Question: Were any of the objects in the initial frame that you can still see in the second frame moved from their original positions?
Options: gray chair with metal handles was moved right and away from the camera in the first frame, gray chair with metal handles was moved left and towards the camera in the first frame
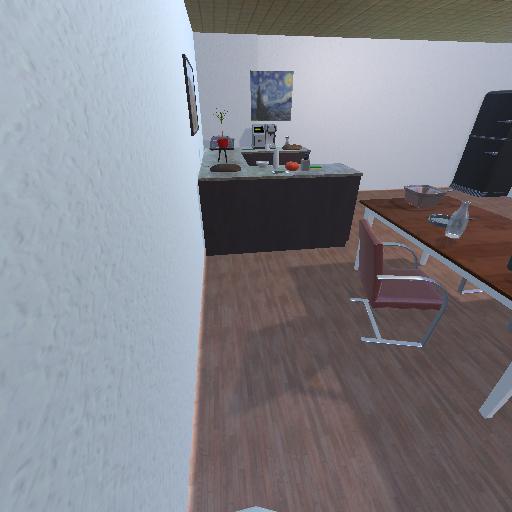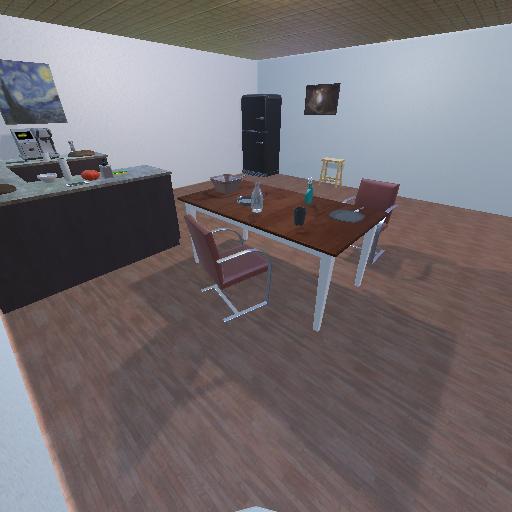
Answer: gray chair with metal handles was moved right and away from the camera in the first frame